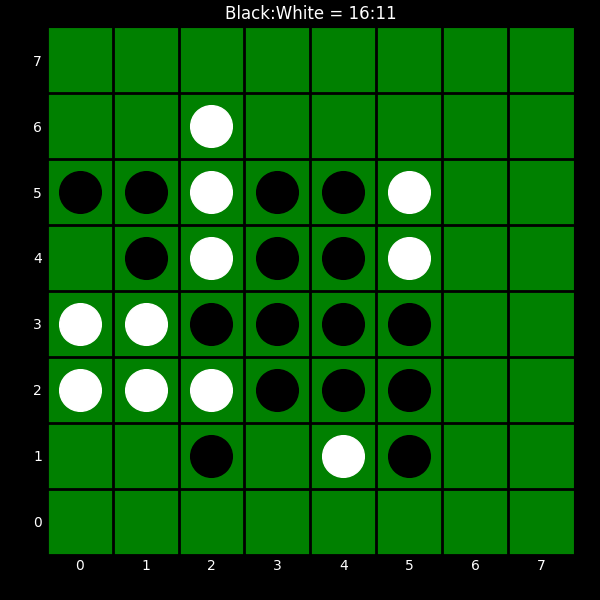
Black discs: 16
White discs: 11